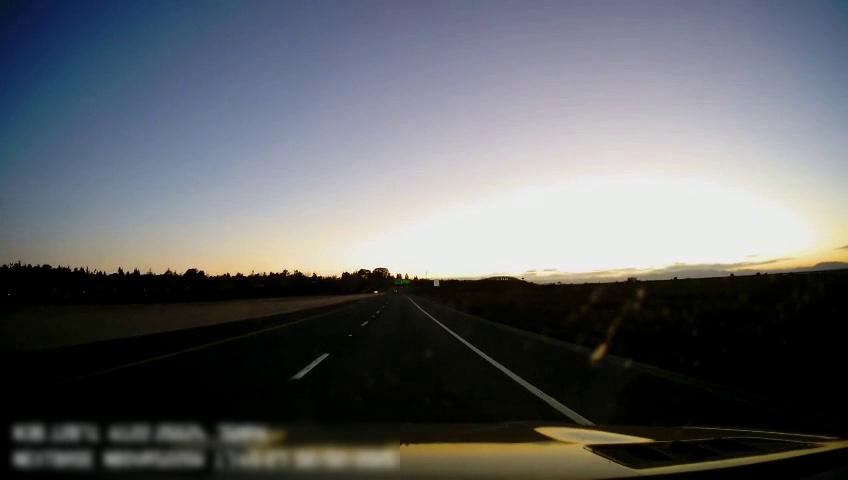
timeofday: Dusk/Dawn/Twilight
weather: Sunny
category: Drivable Space
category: Lanes | Current Lane
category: Lanes | Current Lane
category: Lanes | Alternate Lane
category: Lanes | Alternate Lane